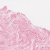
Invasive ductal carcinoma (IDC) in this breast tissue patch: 0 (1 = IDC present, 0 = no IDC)